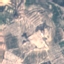
Label: PermanentCrop